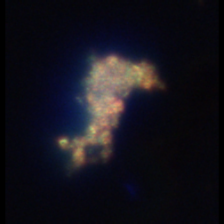
Taxon: Unknown_detritus
Group: Unknown